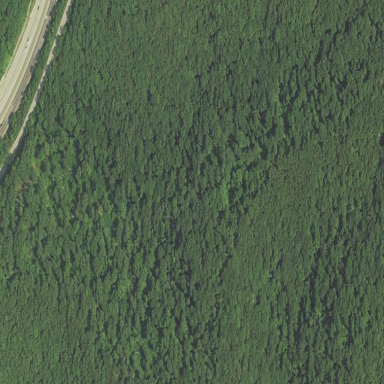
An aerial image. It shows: Mixed woodland area with variety of leaf types and cycles.